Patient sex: M
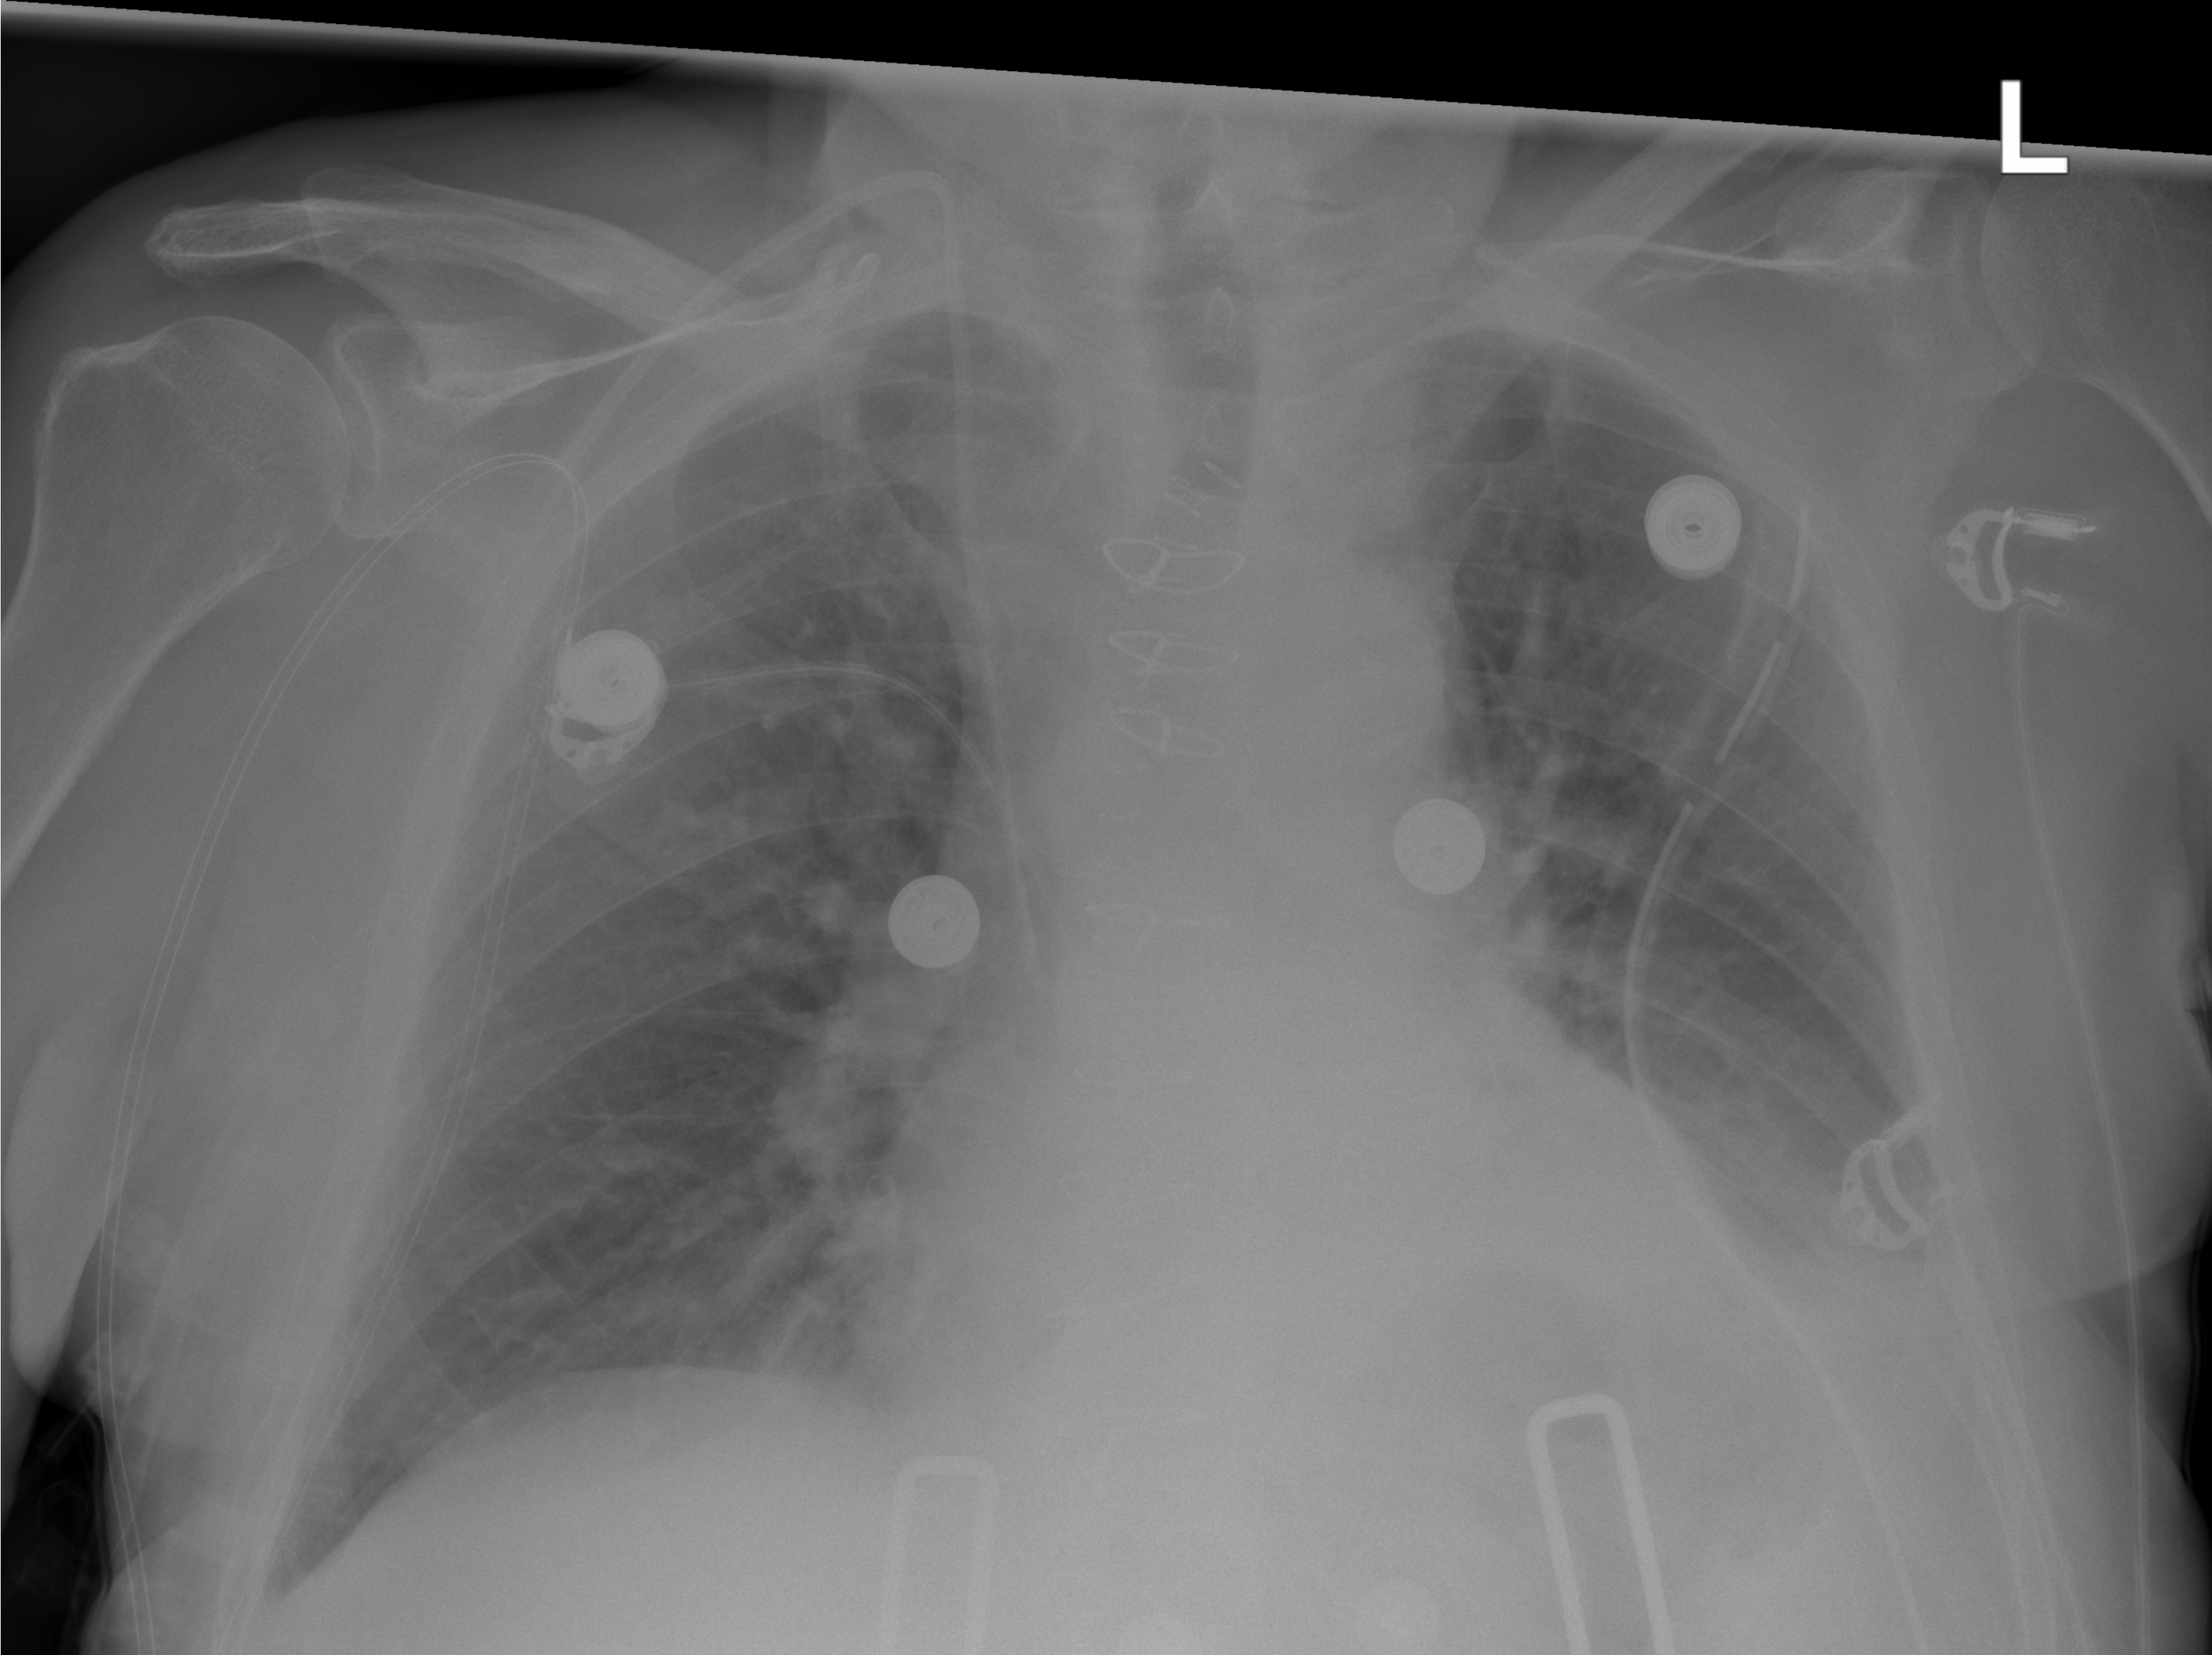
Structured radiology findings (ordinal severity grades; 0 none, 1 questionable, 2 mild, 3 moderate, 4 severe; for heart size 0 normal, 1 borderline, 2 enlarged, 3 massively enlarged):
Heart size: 0
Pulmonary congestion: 0
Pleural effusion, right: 0
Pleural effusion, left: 1
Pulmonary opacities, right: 0
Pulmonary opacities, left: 0
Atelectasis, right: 0
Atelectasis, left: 1